Question: I currently have a contour plot, just like this one here

<URL>,
now I want to add some simple plots of functions in the length width plane, like f(width) = width^n and so on, but I don't know how to overlap these two plots.
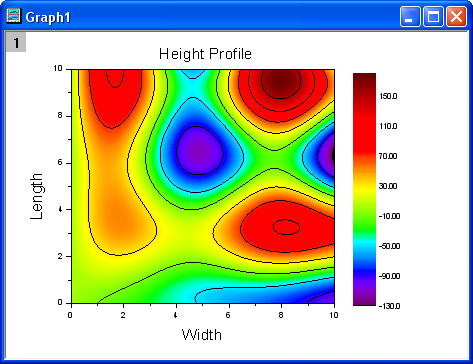
Answer: So, you want to retain the current graph when adding new graphs: use 'hold on'. See <URL>.